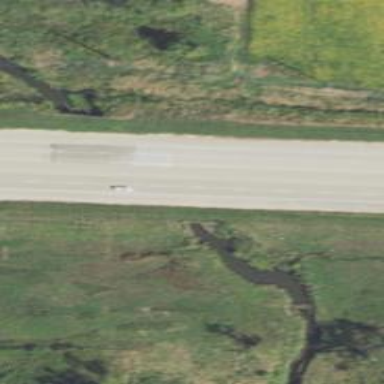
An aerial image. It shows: Asphalt trunk highway classified as expressway.